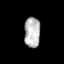
Tissue: skin
Cell type: Epithelial cells
Senescence score: 0.2064
Nuclear area (px): 475
Mean DAPI intensity: 183.499